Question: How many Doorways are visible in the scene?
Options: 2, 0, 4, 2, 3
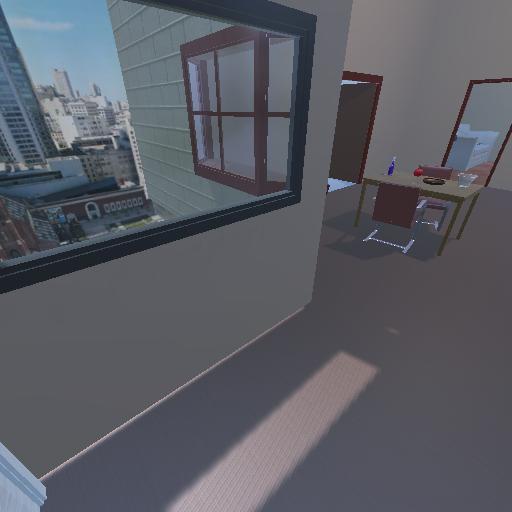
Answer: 2